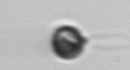
Label: flagellate